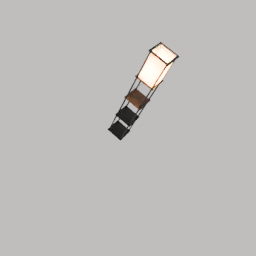
Label: lighting